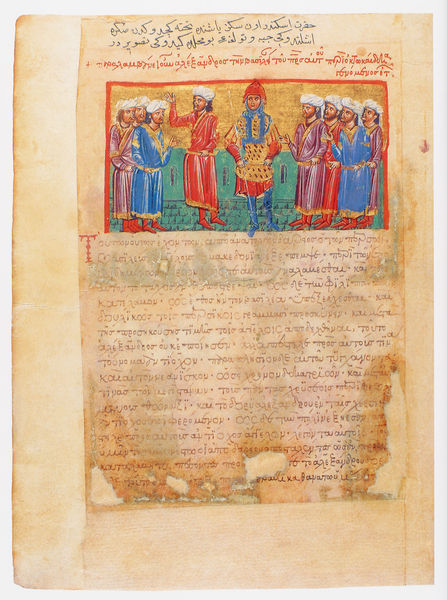
Titel: Der griechische Alexanderroman
Institution: Venedig, Hellenic Institute Codex Gr. 5
Schlagwörter: blau, grün, menschen, stadt, bunt, männer, weiss, gebäude, rot, bibel, stehen, gewand, gold, haare, redner, kaufmann, blatt, kopfbedeckung, farbig, schrift, violett, platz, sepia, könig, gruppen, stolz, buch, orientalisch, seite, illustration, schwert, text, mäntel, helm, stiefel, ritter, rüstung, arabisch, krieger, segen, speer, schriftstück, turban, miniatur, goldgrund, turbane, schäden, beschädigt, buchmalerei, beschädigungen, t, wasserschäden